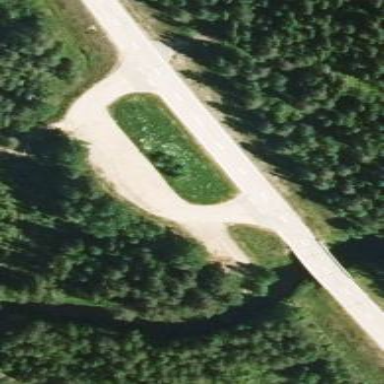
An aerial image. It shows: Rest area along the road.